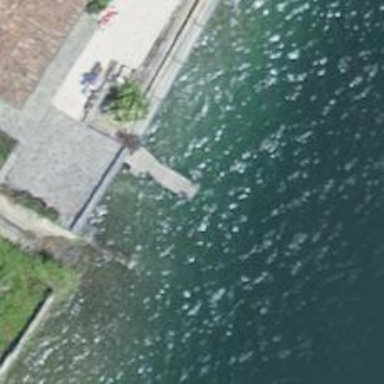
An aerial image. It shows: Man-made pier.